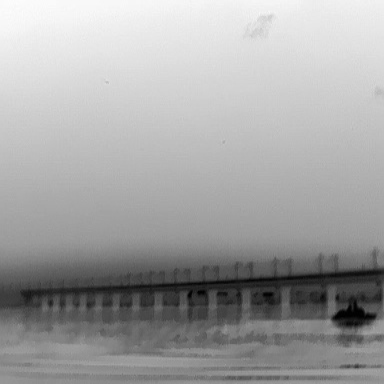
There is a warship in the infrared image.